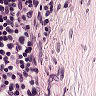
Metastatic tissue present: no